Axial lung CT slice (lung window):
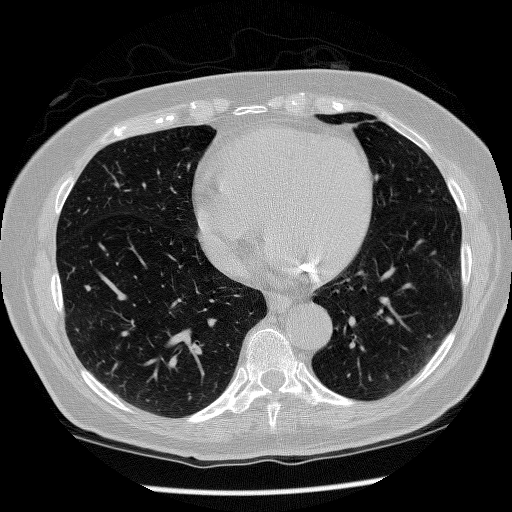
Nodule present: no